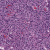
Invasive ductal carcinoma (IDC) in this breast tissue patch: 1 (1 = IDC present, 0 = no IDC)